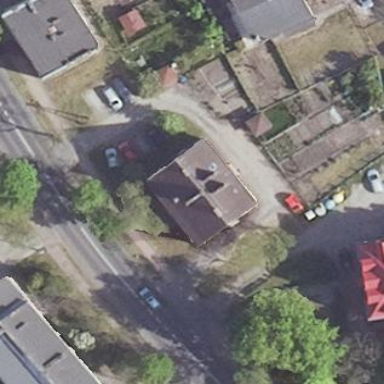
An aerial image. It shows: Residential building.